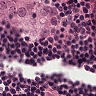
Metastatic tissue present: yes